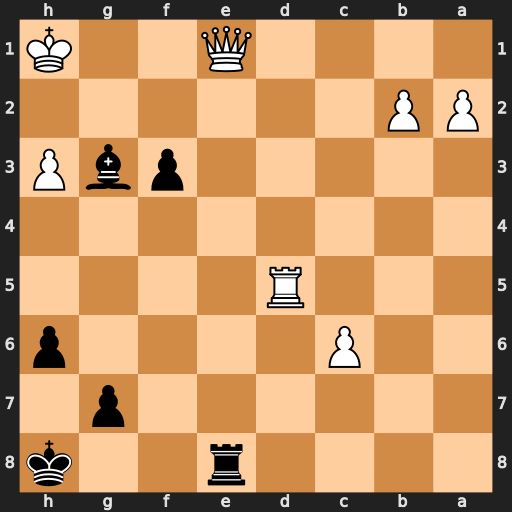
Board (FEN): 4r2k/6p1/2P4p/3R4/8/5pbP/PP6/4Q2K
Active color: b
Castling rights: -
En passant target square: -
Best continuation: Rxe1#